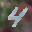
Label: 4